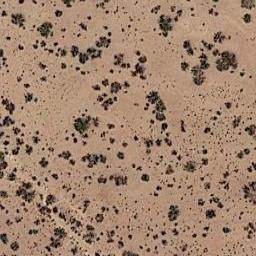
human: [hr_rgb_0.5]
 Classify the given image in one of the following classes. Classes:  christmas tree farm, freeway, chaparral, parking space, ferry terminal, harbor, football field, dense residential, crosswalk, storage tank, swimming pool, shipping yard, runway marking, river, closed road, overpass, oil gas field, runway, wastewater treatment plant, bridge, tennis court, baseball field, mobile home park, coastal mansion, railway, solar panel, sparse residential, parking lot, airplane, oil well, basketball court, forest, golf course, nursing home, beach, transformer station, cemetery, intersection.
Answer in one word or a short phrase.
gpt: chaparral